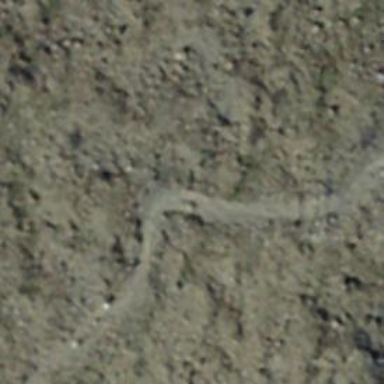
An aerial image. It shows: Path.